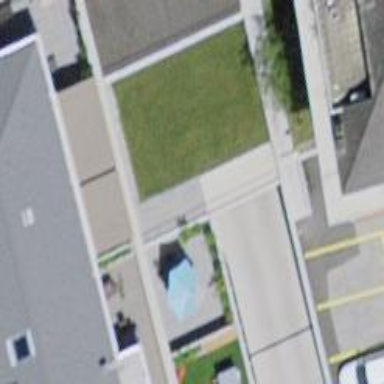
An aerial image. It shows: Parking entrance.